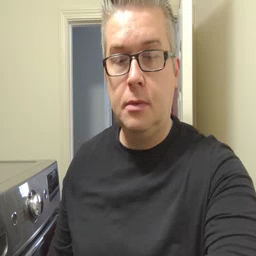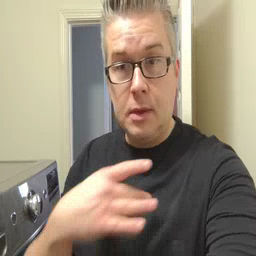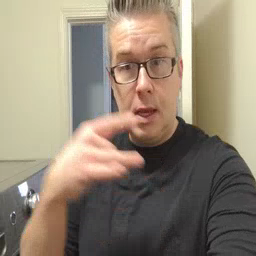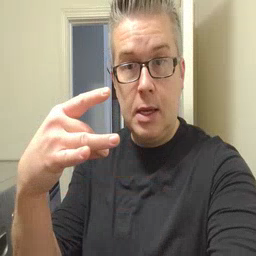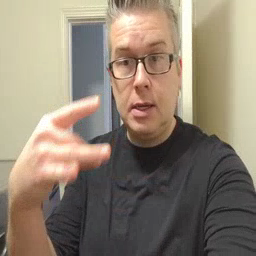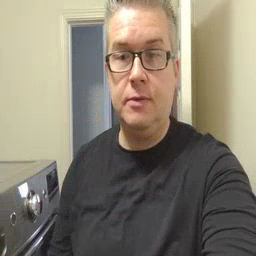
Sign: like